Question: The following code provides a simple illustration of the issue:
'''
testX = c(9, 10, 15, 100, 8)
barX <- barplot(testX, ylim=c(0, max(testX)))
text(x=barX, y=5, labels=round(testX), xpd=TRUE, srt=90)
barX
'''
I would like the vertical text data labels to be left justified (along the y-axis... "bottom justified" if you will), rather than the default center justification seen here; (in the final two columns, see how the "100" starts lower than the "8".... in a larger plot with more columns, this becomes very unsightly):

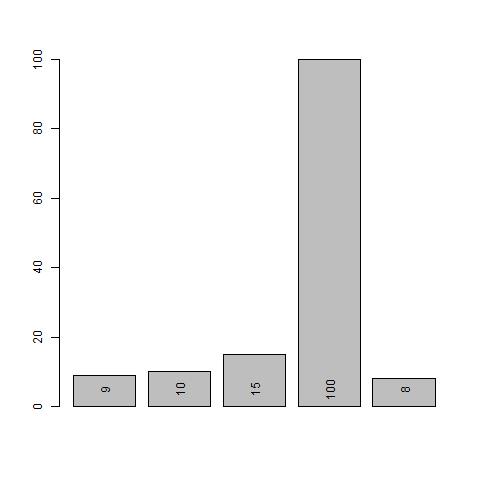
Answer: I think that you have to add to the 'text' function this options:
'''
text(x=barX, y= 4, labels=round(testX), xpd = T, srt=90, adj = c(0,0))
'''